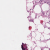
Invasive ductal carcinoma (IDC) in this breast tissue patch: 0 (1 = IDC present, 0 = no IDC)